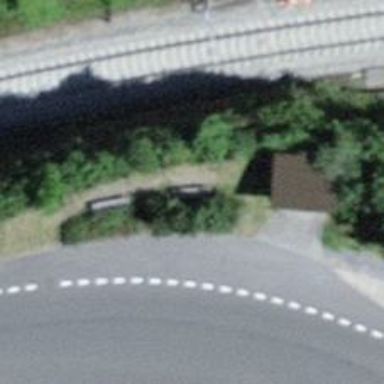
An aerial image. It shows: Bench.